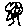
Label: tree